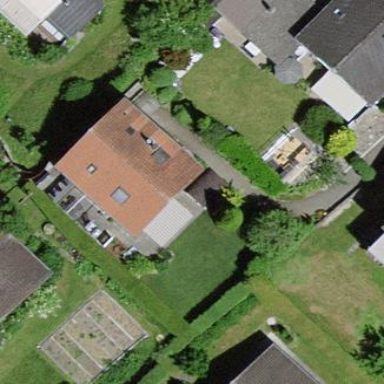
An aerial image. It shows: Residential building.